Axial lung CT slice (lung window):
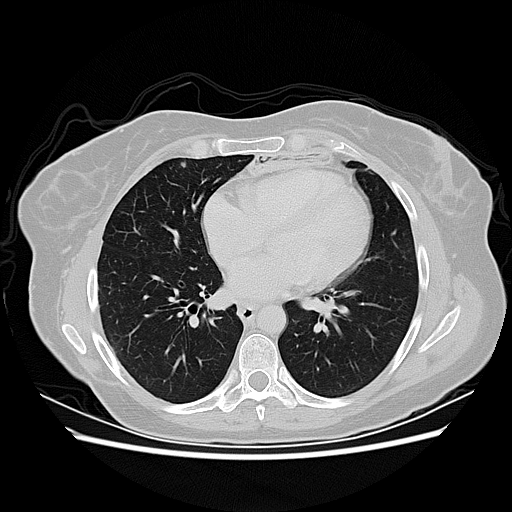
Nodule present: yes
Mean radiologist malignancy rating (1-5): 3